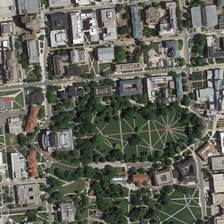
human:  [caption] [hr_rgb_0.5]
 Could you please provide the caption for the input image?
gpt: there is a road between a football playground and huge buildings with green roofs .

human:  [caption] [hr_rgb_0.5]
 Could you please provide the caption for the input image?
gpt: the school has two lawns decorated with trees .

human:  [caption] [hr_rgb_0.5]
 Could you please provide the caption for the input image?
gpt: there is two blocks of lawn with footpaths in this campus .

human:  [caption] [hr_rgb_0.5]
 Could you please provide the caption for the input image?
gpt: the school has two lawns decorated with trees .

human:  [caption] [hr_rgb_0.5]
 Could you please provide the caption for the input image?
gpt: many buildings and many green trees are in a school .